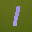
Label: 1